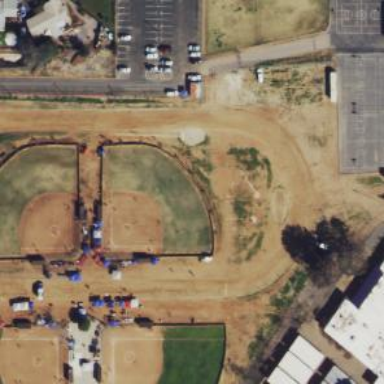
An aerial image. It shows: Baseball pitch for leisure land.